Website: lowes
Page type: customer-info-address
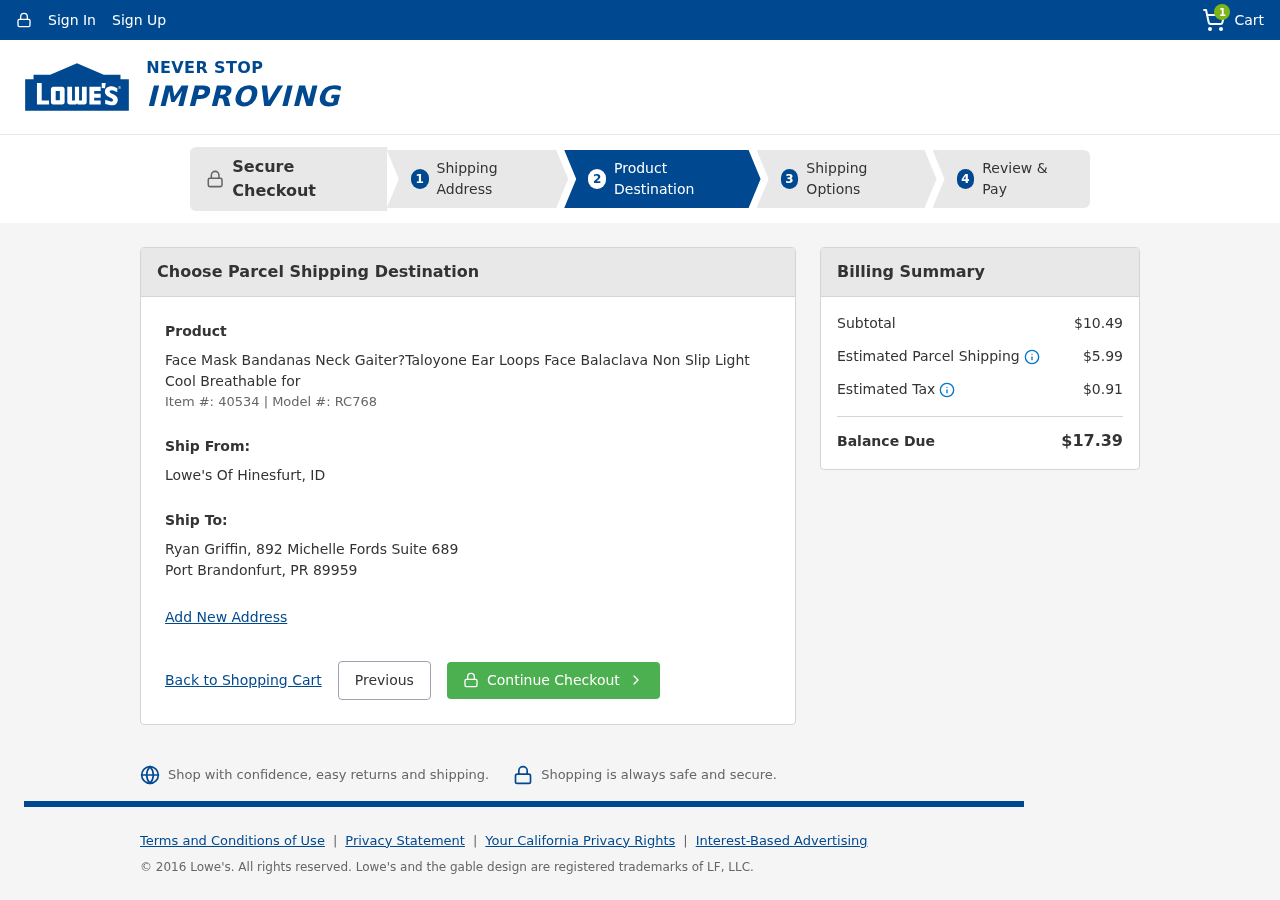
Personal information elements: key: PII_FULLNAME
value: Ryan Griffin
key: PII_STREET
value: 892 Michelle Fords Suite 689
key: PII_CITY_STATE2
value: Hinesfurt, ID
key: PII_CITY_STATE_ZIP
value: Port Brandonfurt, PR 89959
Product elements: key: PRODUCT1_NAME
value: Face Mask Bandanas Neck Gaiter?Taloyone Ear Loops Face Balaclava Non Slip Light Cool Breathable for
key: PRODUCT1_ITEM_NUMBER
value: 40534
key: PRODUCT1_MODEL_NUMBER
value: RC768
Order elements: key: ORDER_NUM_ITEMS
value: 1
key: ORDER_SUBTOTAL
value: $10.49
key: ORDER_SHIPPING_COST
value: $5.99
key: ORDER_TAX
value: $0.91
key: ORDER_TOTAL
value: $17.39